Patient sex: M
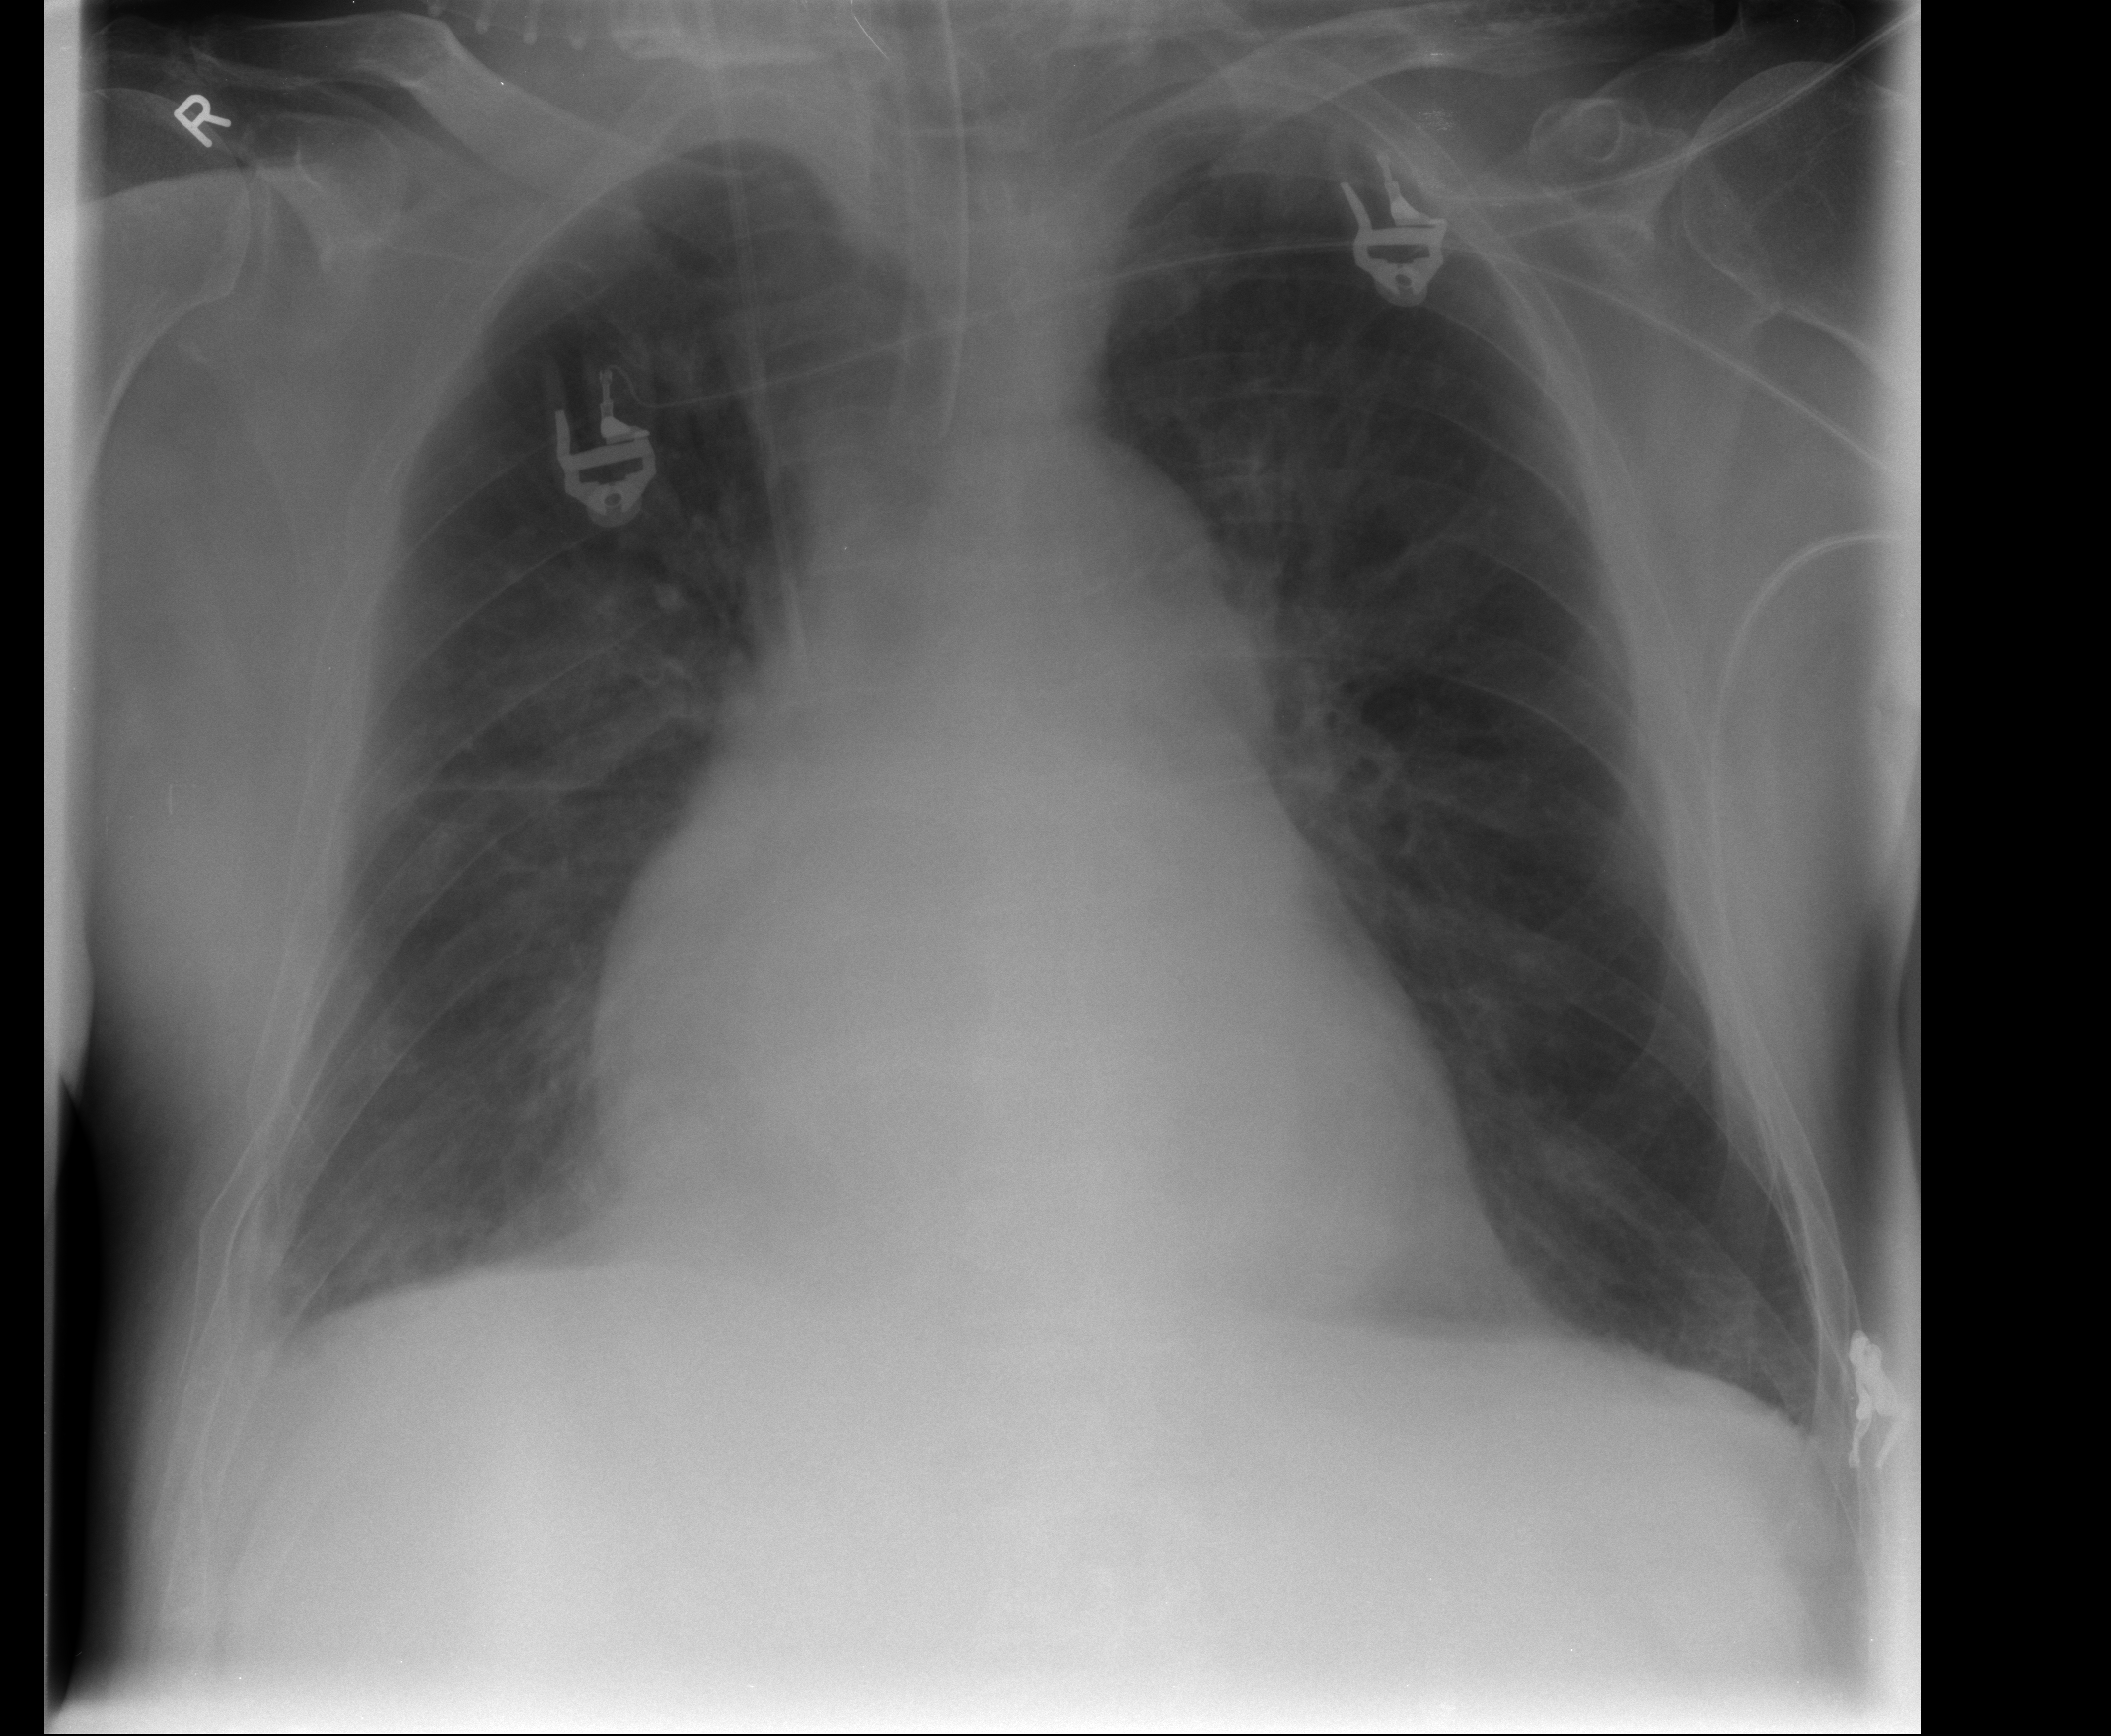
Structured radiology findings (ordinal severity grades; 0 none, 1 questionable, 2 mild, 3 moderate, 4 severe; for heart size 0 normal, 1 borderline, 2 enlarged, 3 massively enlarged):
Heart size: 2
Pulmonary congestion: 2
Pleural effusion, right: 1
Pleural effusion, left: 0
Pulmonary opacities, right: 2
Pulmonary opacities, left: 1
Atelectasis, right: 1
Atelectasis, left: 1